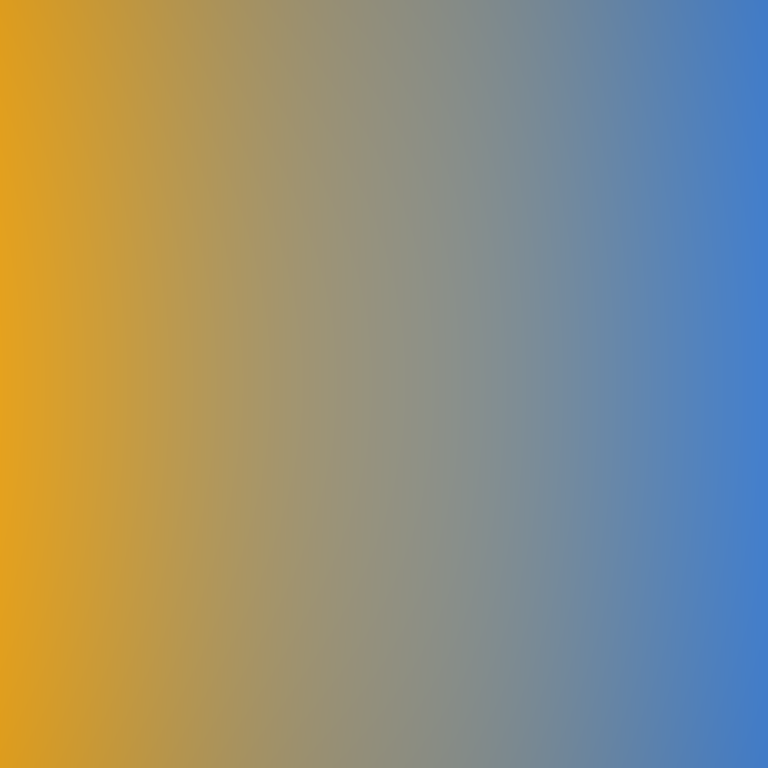
Abstract light effect, smooth gradient from warm yellow to cool blue, calm atmosphere, soft glow, no room, no furniture, no objects.